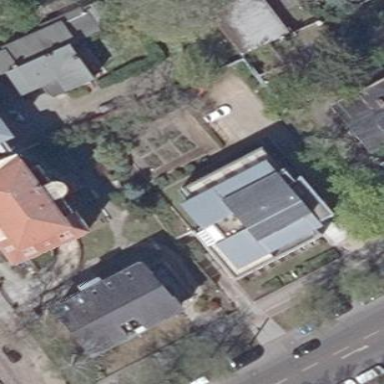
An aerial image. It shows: Office building.